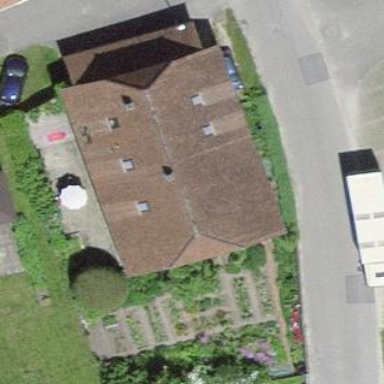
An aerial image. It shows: Residential building.